Brain MRI, t2w sequence, axial 2D slice.
Patient: age 38, sex F, weight 78 kg, height 1.78 m
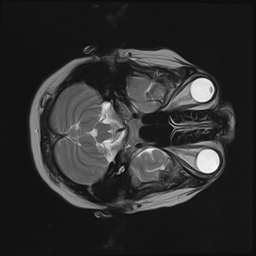